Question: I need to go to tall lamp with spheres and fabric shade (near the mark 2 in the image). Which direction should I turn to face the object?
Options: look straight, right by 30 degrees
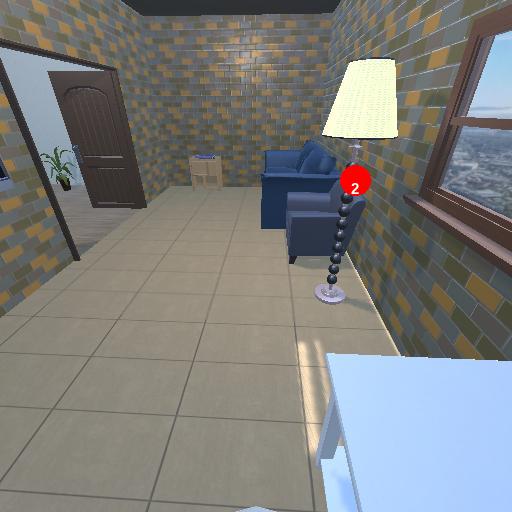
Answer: look straight